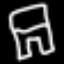
Label: pants